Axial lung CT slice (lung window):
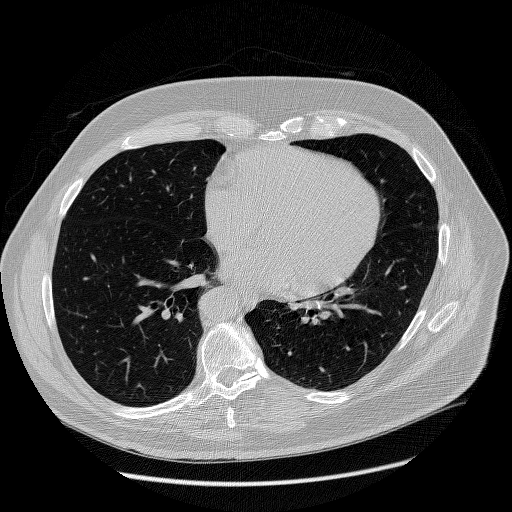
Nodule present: no